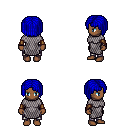
a pixel art fantasy rpg character, female body template, human, dark skin, chain mail, metal pants, blue pageboy hairstyle, leather bracers, four views (front, back, left, right), 2x2 character sprite sheet, small pixel art, hard edges, no anti-aliasing